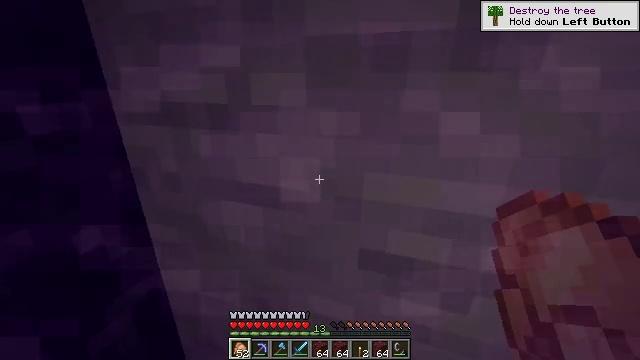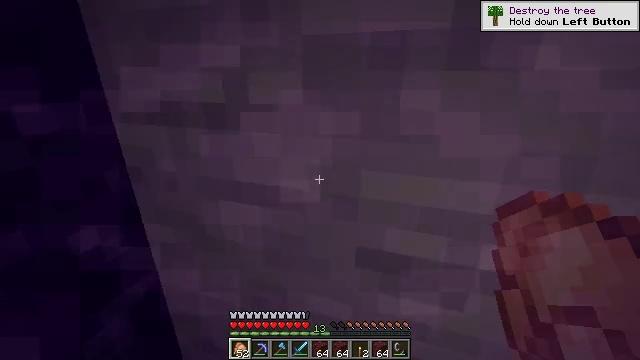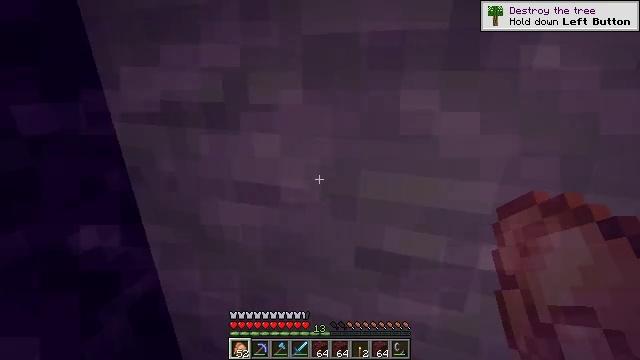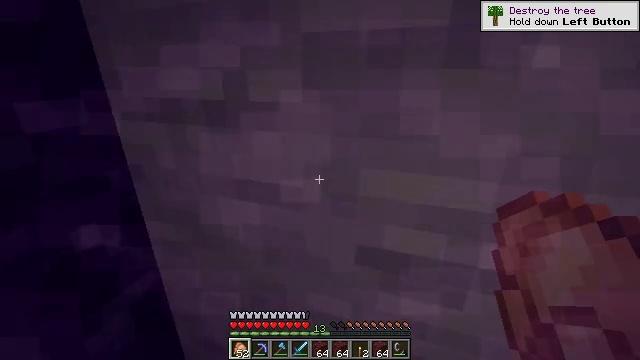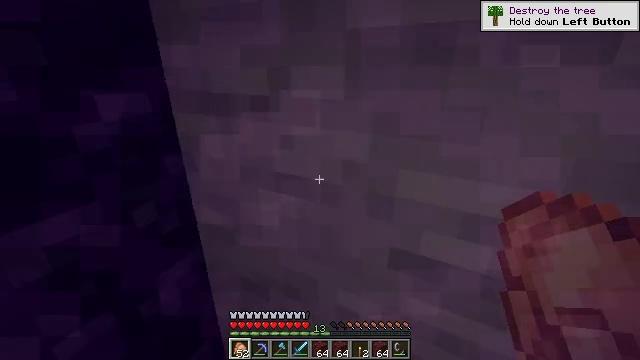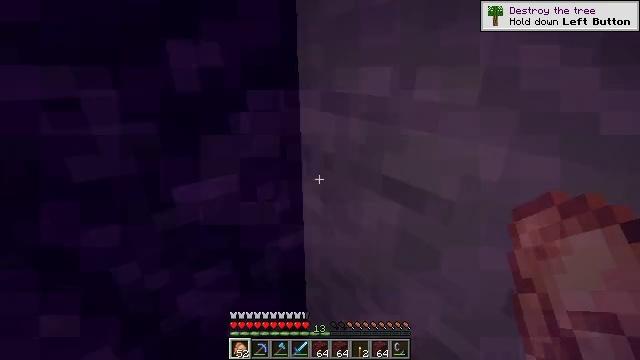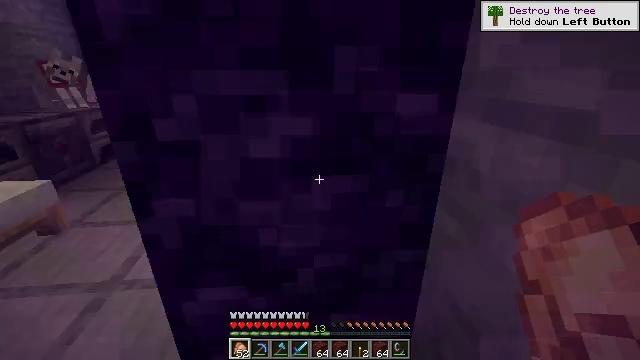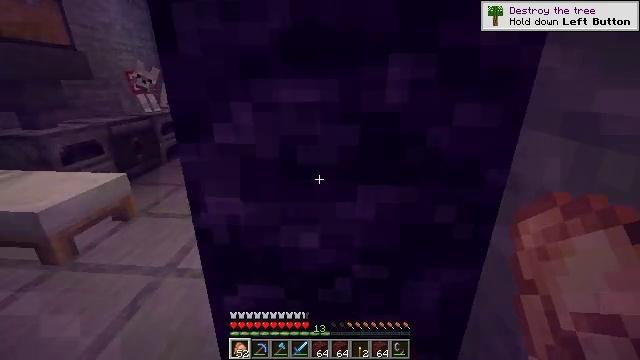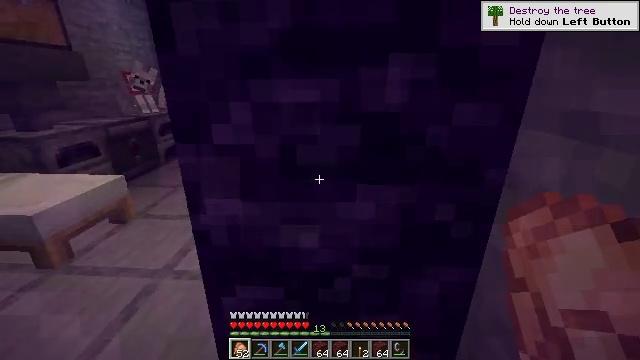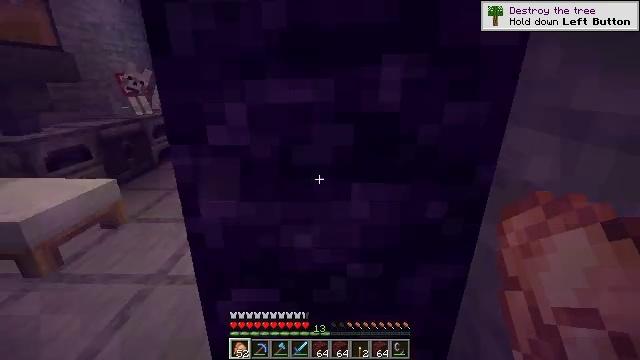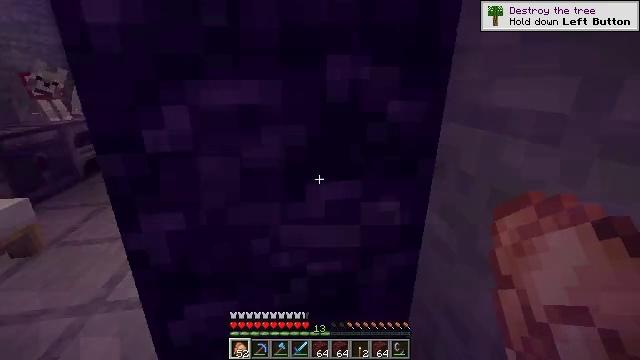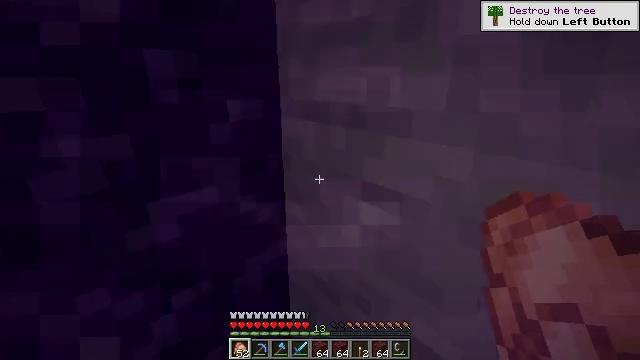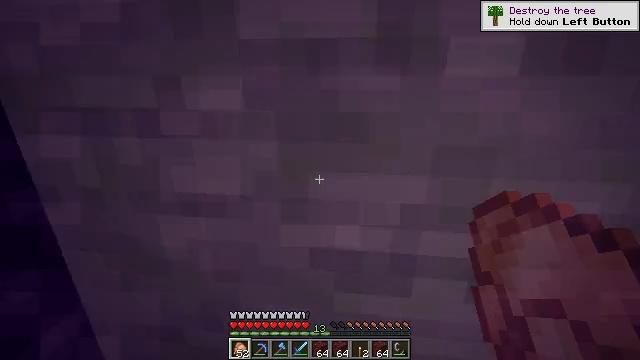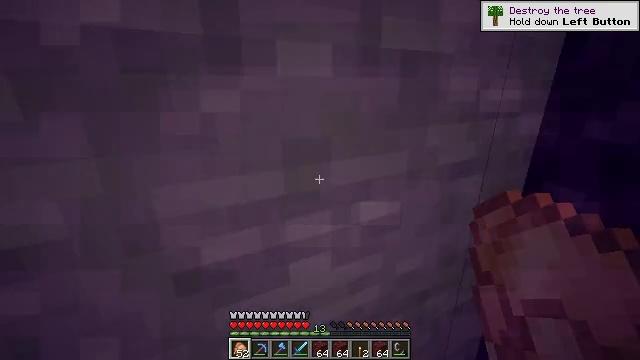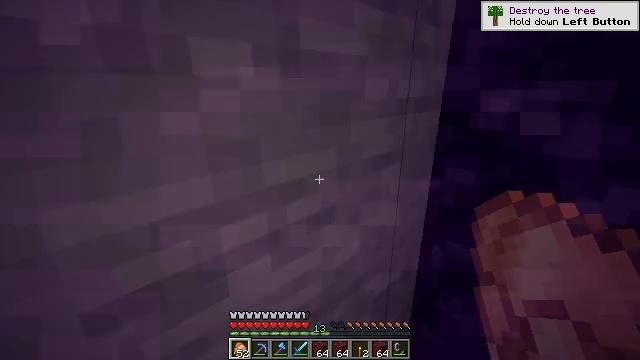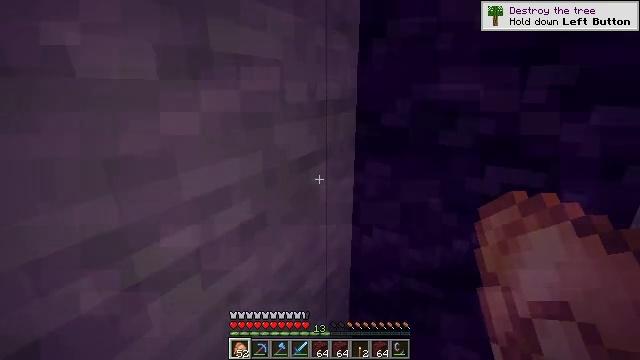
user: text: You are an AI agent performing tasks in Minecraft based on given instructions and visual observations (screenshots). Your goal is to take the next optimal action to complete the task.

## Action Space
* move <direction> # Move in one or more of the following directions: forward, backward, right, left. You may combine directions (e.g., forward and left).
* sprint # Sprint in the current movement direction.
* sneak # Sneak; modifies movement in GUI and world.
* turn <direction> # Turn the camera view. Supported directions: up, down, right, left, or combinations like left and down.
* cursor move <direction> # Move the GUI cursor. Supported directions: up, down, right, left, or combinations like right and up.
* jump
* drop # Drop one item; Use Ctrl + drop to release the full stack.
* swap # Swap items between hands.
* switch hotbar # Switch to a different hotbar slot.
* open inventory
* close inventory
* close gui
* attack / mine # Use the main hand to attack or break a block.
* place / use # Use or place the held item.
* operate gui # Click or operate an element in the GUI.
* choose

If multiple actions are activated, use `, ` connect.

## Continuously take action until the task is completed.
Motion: motion action
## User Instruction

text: Produce netherite scrap by smelting ancient debris.
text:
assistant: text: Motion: no_op
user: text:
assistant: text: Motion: no_op
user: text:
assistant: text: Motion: no_op
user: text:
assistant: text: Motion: turn left
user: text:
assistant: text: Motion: turn left
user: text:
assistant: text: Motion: turn left
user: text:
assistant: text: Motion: turn left and up
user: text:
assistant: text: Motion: no_op
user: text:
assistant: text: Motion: turn right
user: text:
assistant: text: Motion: turn right
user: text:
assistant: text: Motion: turn right
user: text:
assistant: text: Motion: turn right
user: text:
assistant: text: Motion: turn right
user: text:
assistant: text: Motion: turn right
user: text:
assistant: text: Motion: turn right
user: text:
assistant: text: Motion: turn right
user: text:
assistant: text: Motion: no_op
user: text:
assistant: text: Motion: no_op
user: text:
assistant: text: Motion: turn left
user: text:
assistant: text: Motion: turn left
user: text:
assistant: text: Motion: turn left
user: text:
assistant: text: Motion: turn left
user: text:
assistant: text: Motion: turn left
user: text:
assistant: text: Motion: turn left
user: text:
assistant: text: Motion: turn left
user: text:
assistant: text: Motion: turn left and up
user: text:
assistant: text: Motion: no_op
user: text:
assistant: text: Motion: no_op
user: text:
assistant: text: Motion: no_op
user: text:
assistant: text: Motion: no_op